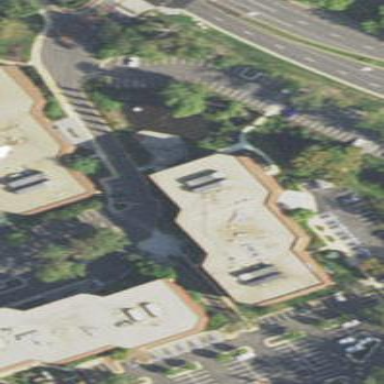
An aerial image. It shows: Office building.